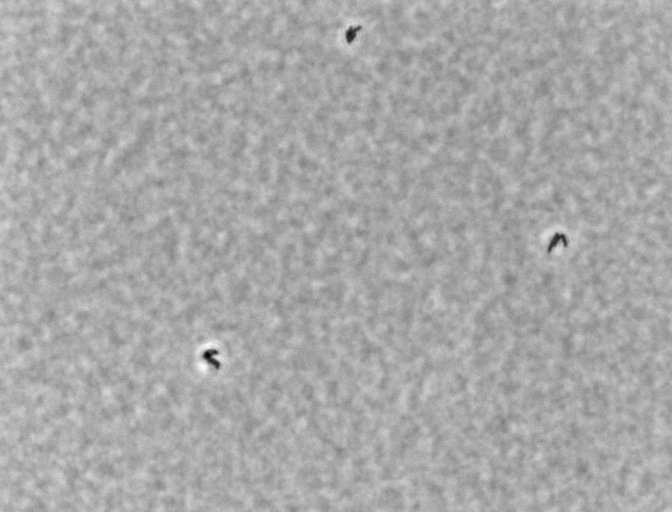
Listeria innocua